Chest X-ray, PA view. Patient: 22 years old, sex F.
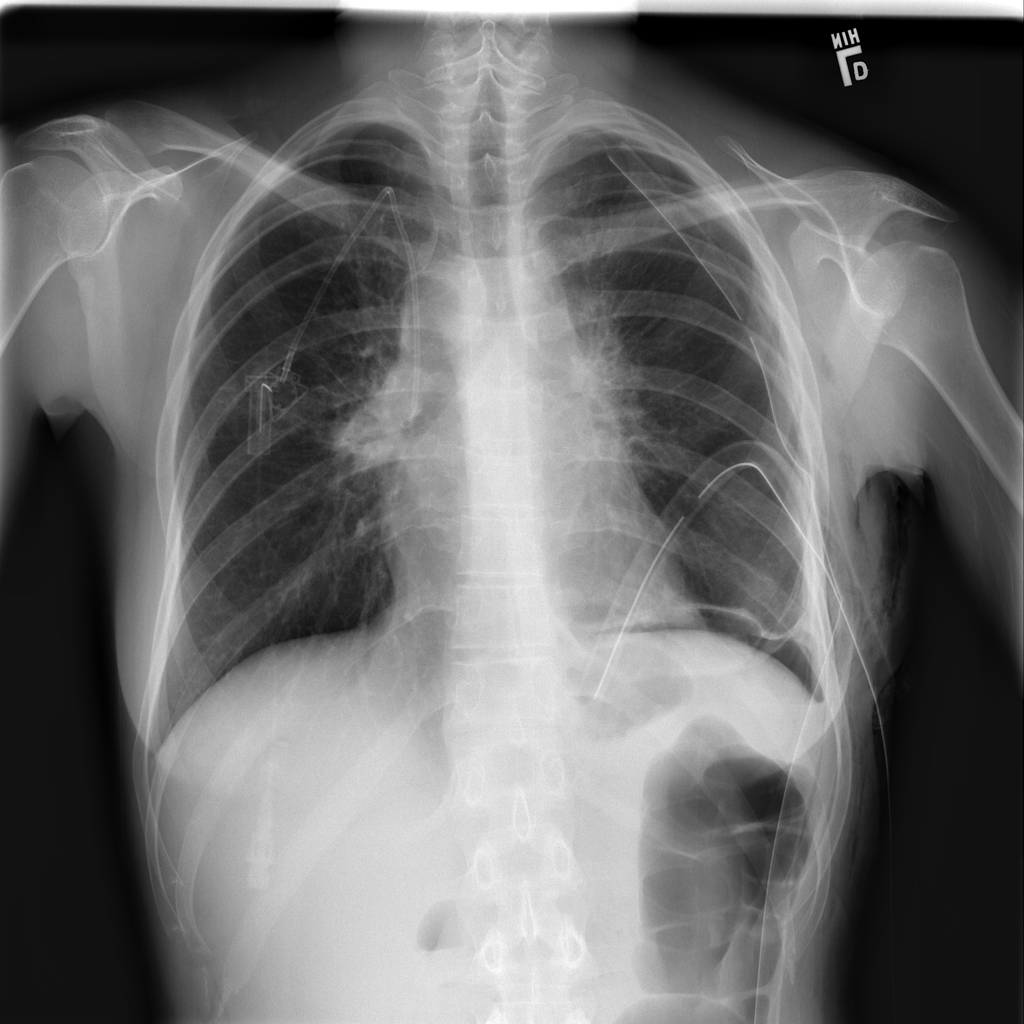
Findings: Emphysema, Pneumothorax